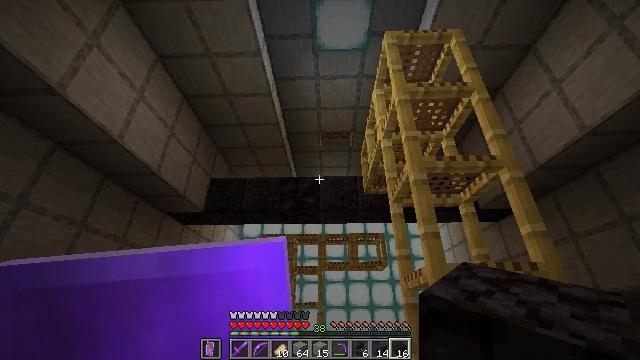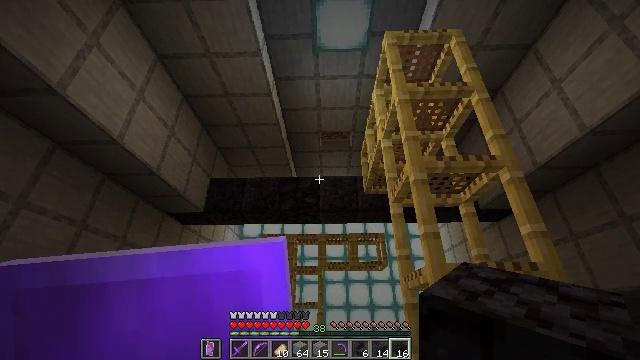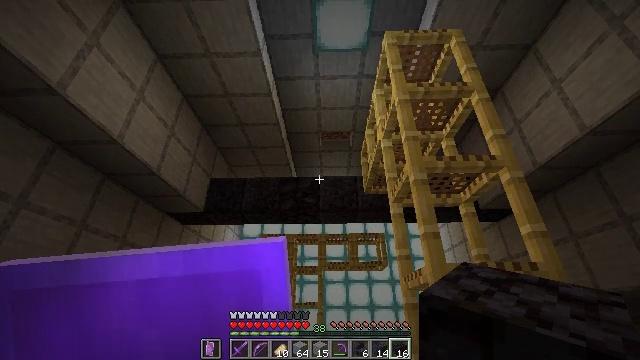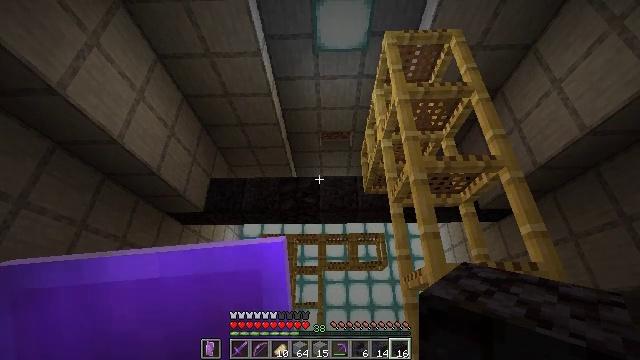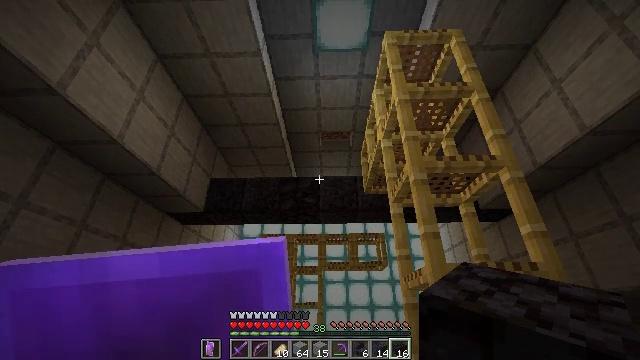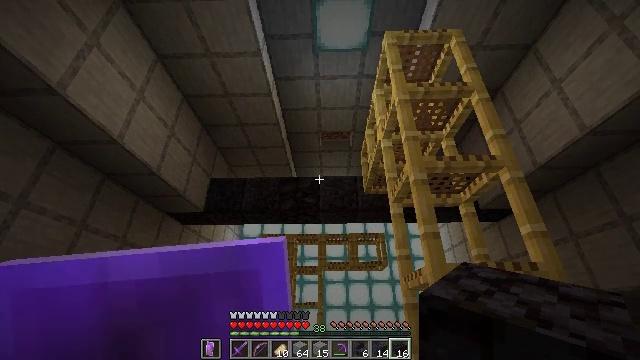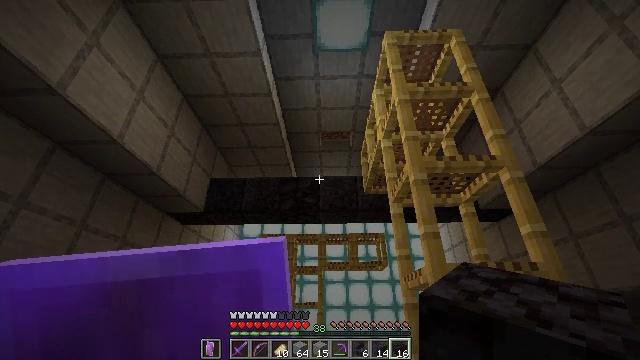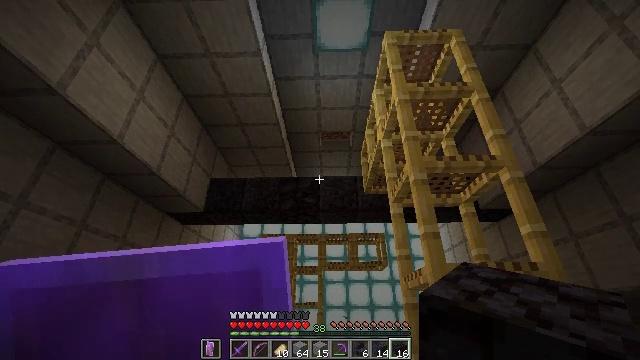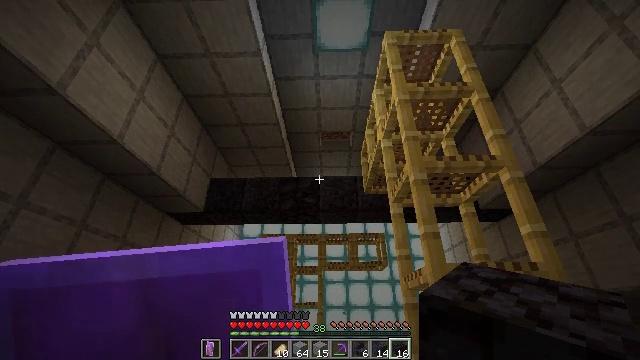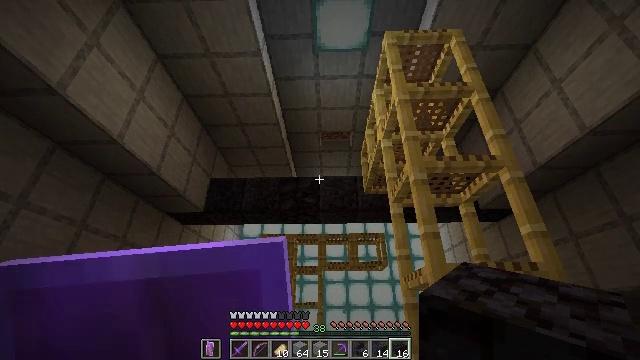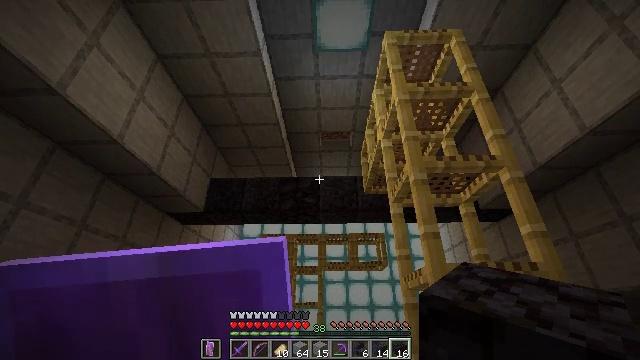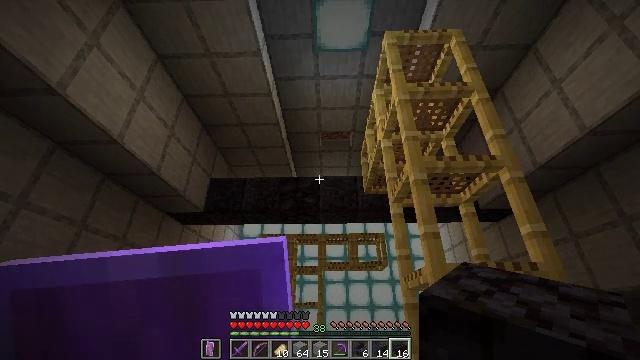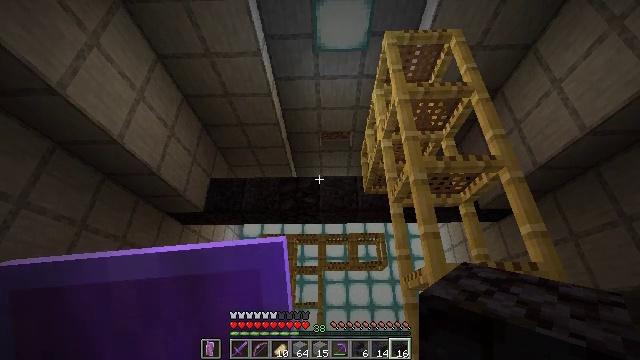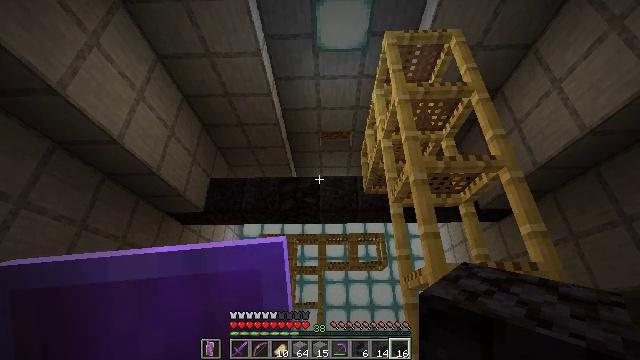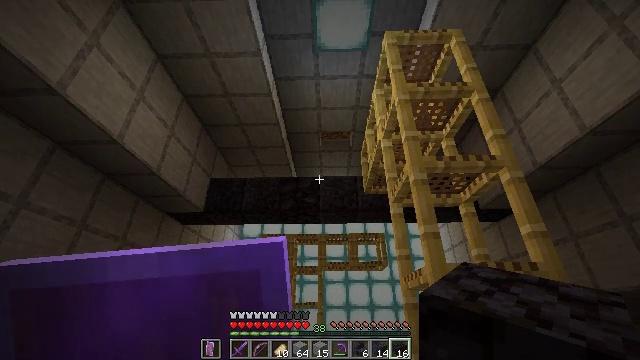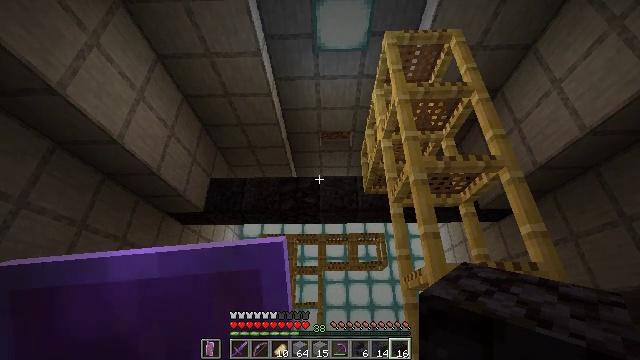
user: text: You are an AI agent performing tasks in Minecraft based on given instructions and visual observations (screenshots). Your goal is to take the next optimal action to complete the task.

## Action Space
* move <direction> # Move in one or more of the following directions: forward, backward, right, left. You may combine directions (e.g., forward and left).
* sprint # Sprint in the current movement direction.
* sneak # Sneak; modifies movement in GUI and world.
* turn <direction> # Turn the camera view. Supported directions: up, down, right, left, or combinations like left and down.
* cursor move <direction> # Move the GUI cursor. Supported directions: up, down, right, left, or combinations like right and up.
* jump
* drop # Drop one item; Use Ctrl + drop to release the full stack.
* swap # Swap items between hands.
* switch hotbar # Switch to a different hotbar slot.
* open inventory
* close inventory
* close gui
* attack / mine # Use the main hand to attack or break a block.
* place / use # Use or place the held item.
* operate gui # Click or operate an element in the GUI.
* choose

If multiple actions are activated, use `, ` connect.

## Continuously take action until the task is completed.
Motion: motion action
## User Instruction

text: Harvest polished blackstone for construction.
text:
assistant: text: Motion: no_op
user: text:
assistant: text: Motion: no_op
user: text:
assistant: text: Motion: no_op
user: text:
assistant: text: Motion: no_op
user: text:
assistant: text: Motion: no_op
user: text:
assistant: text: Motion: no_op
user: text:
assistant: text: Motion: no_op
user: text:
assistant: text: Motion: no_op
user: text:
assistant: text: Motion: no_op
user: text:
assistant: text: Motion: no_op
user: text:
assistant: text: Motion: no_op
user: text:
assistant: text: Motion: no_op
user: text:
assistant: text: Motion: no_op
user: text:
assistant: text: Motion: no_op
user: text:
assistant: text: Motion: no_op
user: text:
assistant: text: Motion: no_op
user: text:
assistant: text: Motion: no_op
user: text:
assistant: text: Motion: no_op
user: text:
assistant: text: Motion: no_op
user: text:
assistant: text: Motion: no_op
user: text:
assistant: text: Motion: no_op
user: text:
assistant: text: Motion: no_op
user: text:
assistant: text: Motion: no_op
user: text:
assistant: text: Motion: no_op
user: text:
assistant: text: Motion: no_op
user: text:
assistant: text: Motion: no_op
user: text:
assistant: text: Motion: no_op
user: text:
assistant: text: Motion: no_op
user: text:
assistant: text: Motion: no_op
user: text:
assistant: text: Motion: no_op